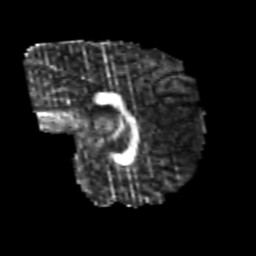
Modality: FA
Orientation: sagittal
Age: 25
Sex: male
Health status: healthy
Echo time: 0.074 s